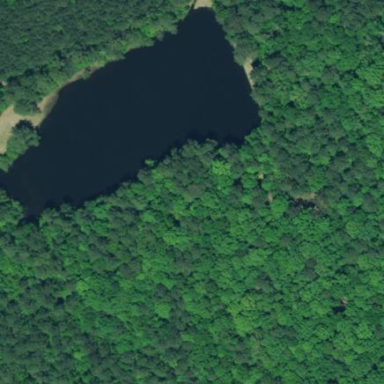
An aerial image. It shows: Serene pond surrounded by nature.